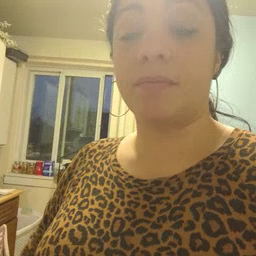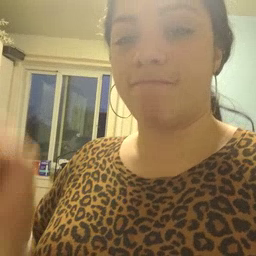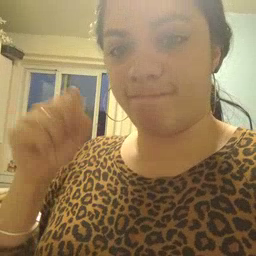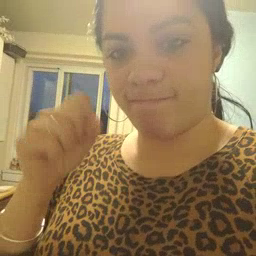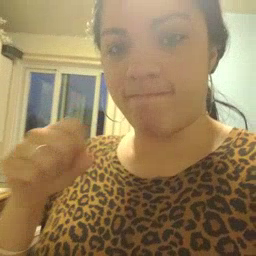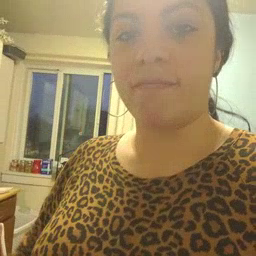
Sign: yes